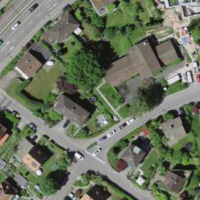
EUNIS habitat code: 54
Species observed at this site:
Mercurialis perennis